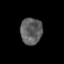
Tissue: prostate
Cell type: T cells
Senescence score: 0.2589
Nuclear area (px): 568
Mean DAPI intensity: 94.669